Aerial crown-view tile of a tropical tree (Barro Colorado Island, Panama), acquired 20250915:
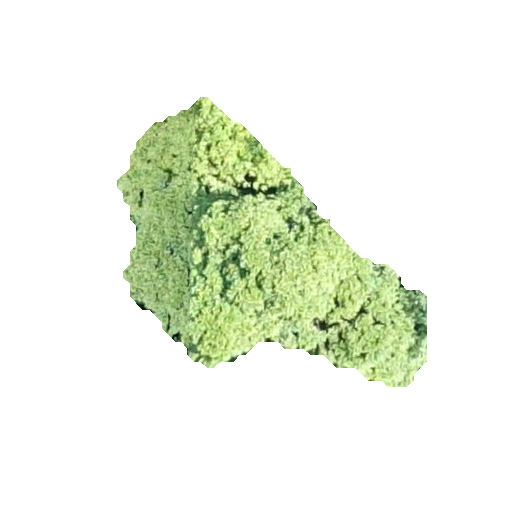
Species: Alseis blackiana
GBIF accepted scientific name: Alseis blackiana
Crown area: 73.456 m²